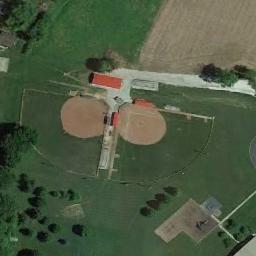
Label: baseball_diamond